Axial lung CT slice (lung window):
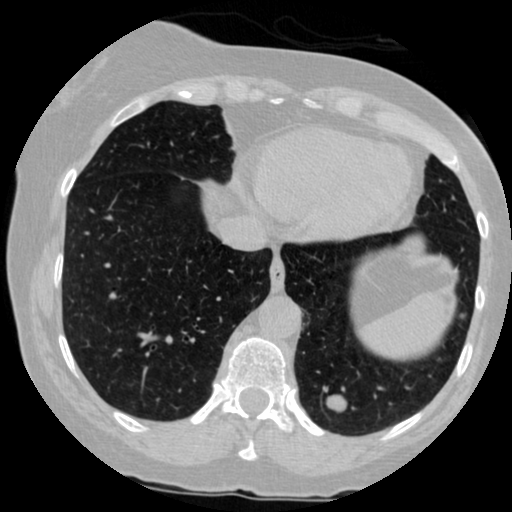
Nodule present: yes
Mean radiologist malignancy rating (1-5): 3.75